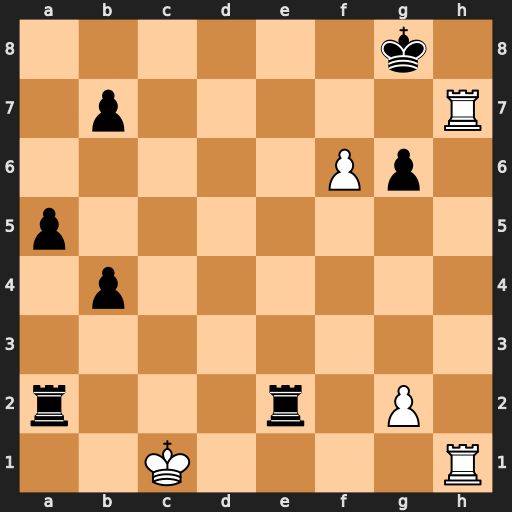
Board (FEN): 6k1/1p5R/5Pp1/p7/1p6/8/r3r1P1/2K4R
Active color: w
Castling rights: -
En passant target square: -
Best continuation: Rg7+ Kf8 Rh8#